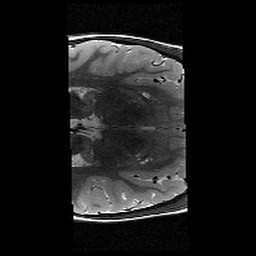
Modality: T2w
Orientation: axial
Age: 10
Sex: female
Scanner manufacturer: siemens
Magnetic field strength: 3 T
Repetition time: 9.23 s
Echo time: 0.067 s